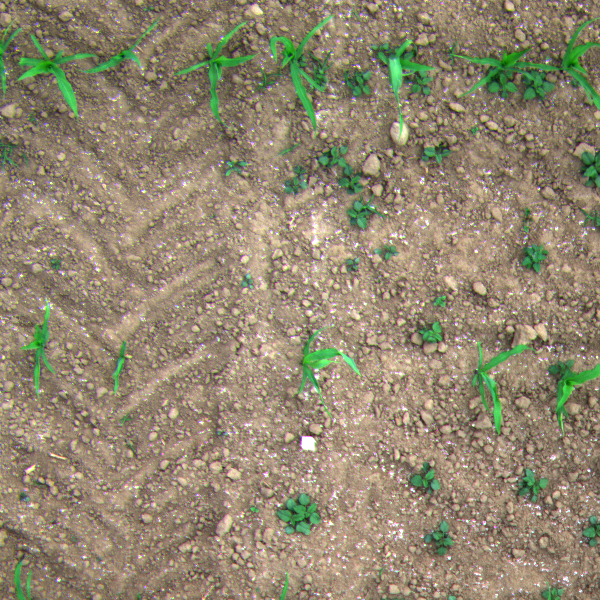
Acquisition date: 2023-06-06
Tile: 0353
Annotated plant instances:
label: amaranth
label: weed_other
label: amaranth
label: amaranth
label: amaranth
label: amaranth
label: amaranth
label: amaranth
label: amaranth
label: amaranth
label: amaranth
label: maize
label: amaranth
label: weed_other
label: weed_other
label: barnyard_grass
label: amaranth
label: amaranth
label: amaranth
label: quickweed
label: barnyard_grass
label: weed_other
label: amaranth
label: amaranth
label: weed_other
label: weed_other
label: amaranth
label: amaranth
label: barnyard_grass
label: amaranth
label: amaranth
label: amaranth
label: amaranth
label: amaranth
label: barnyard_grass
label: weed_other
label: amaranth
label: amaranth
label: barnyard_grass
label: barnyard_grass
label: amaranth
label: amaranth
label: amaranth
label: amaranth
label: amaranth
label: amaranth
label: barnyard_grass
label: barnyard_grass
label: barnyard_grass
label: amaranth
label: amaranth
label: barnyard_grass
label: barnyard_grass
label: amaranth
label: maize
label: maize
label: maize
label: maize
label: maize
label: amaranth
label: maize
label: maize
label: maize
label: maize
label: maize
label: maize
label: maize
label: maize
label: weed_other
label: maize